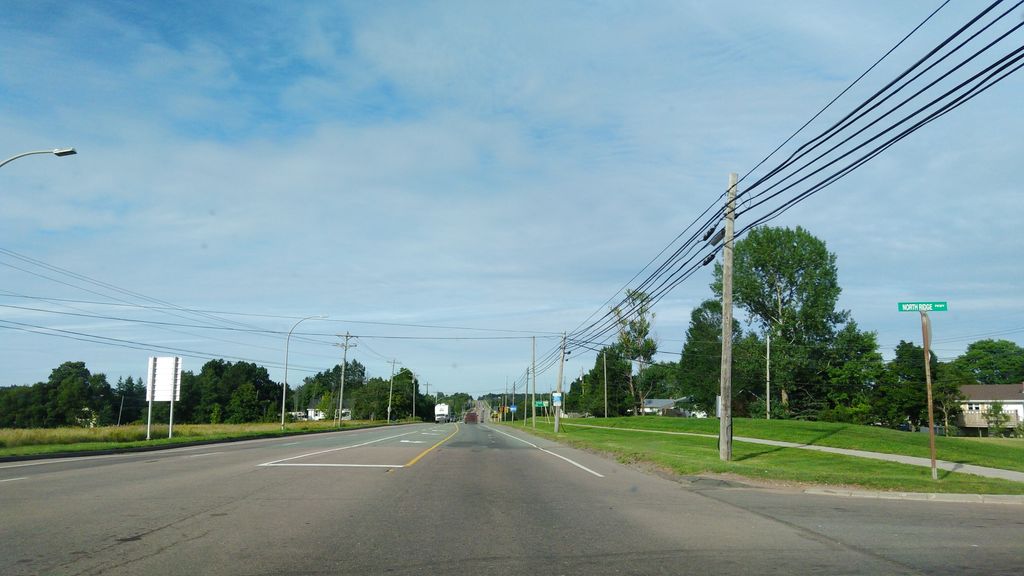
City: charlottetown